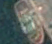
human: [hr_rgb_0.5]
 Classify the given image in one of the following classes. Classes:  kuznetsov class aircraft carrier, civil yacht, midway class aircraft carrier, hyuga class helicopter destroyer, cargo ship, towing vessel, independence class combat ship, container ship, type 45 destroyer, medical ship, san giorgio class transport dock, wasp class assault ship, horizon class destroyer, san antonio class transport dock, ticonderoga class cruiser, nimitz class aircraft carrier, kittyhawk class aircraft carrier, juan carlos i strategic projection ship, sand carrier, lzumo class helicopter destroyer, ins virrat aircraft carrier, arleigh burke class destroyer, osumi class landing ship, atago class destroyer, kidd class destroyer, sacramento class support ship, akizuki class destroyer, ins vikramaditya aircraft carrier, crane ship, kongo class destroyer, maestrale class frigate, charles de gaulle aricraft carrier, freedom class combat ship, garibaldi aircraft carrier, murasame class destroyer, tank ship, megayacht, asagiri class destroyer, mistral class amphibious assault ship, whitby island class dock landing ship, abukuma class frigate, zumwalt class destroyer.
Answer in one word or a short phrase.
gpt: Towing vessel